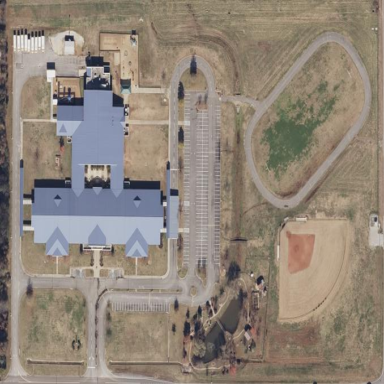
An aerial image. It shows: School.